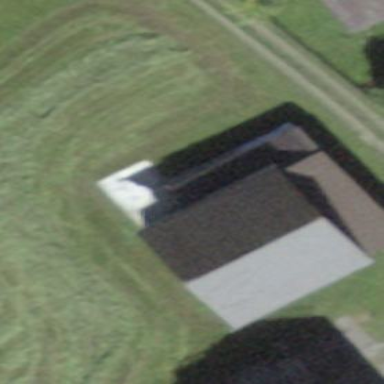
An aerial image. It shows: Rural barn.